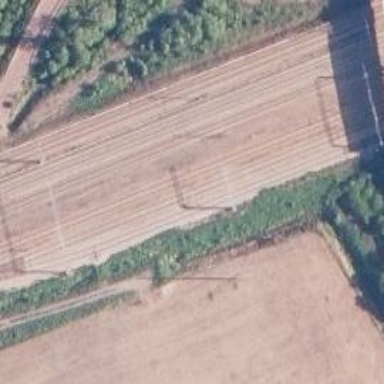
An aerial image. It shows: Railway track with electrified contact lines. This is siding track.